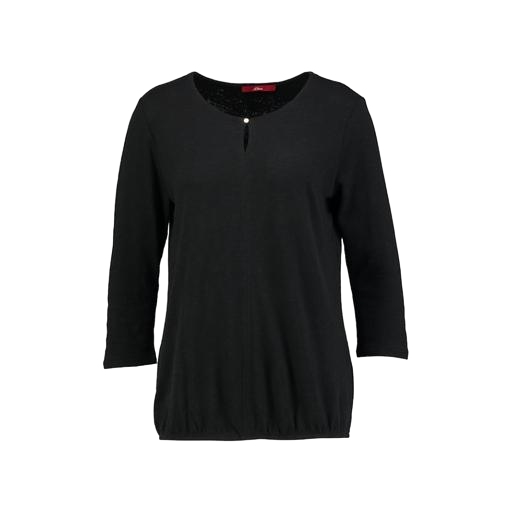
black three-quarter-sleeve top only macy, three-quarter sleeved jersey top, black three-quarter-sleeve scoop-neck t-shirt only macy, white background